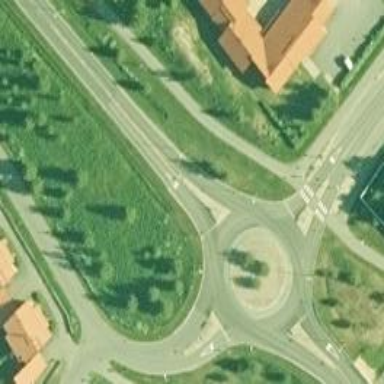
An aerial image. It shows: Secondary road leading to roundabout.